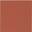
Piece: xx